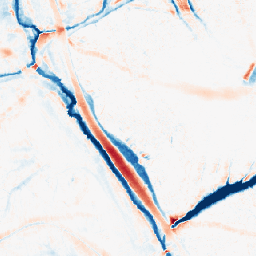
Category: morphological
Decomposition family: morphological_ellipse
Decomposition parameters: operation: average
width: 20
height: 20
Upsampling method: nearest
Upsampling parameters: scale: 4
Upsampling scale: 4